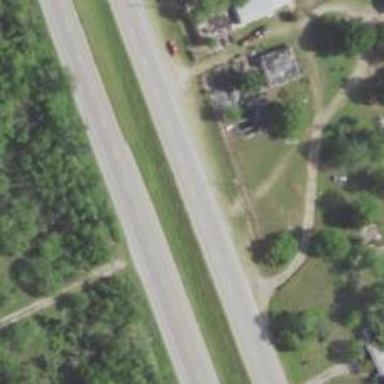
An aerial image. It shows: This image shows trunk highway that functions as expressway.